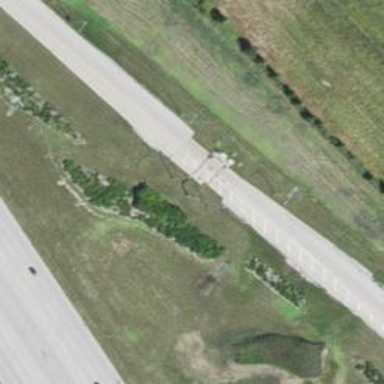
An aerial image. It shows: Toll gantry on the road.